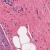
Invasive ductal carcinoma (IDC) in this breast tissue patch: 0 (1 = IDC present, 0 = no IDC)